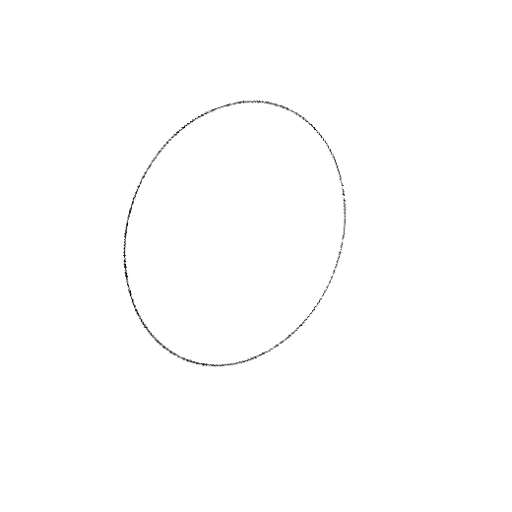
Crossing number: 0